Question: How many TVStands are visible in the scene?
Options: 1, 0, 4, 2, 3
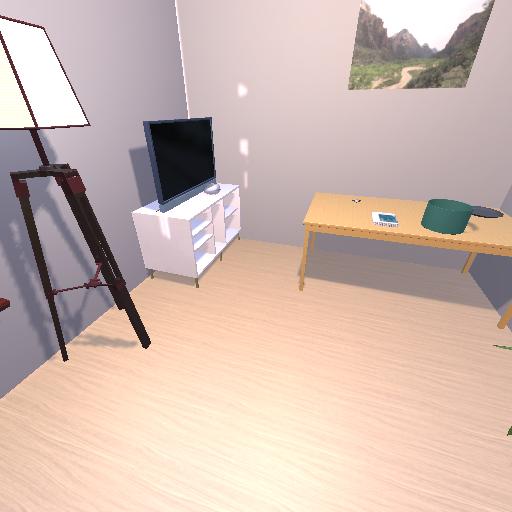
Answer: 1